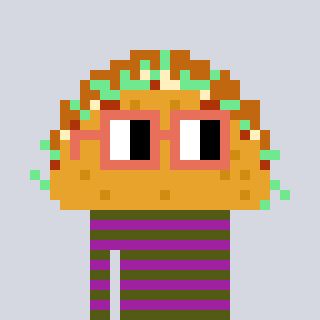
a pixel art character with square orange glasses, a taco-shaped head and a magenta-colored body on a cool background